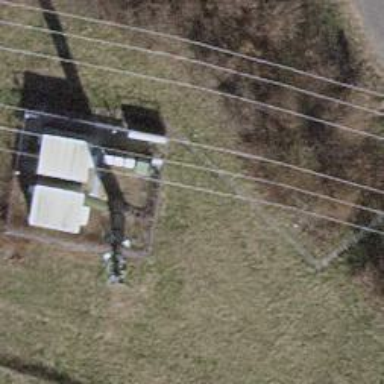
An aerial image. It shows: Mast tower used for communication.